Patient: sex F, age 57
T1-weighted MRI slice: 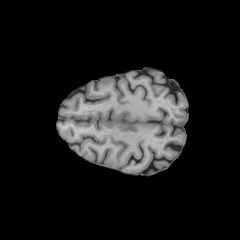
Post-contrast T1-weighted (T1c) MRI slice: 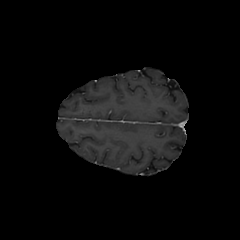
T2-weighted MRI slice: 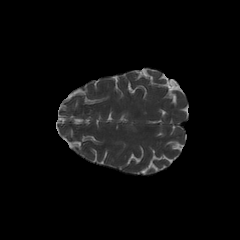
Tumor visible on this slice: no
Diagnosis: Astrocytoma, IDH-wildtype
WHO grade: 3